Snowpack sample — Buffalo Mountain, Silverthorne, Colorado, USA (1/25/25, 10:11 AM MST)
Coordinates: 39.6222, -106.1139
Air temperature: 22 °F
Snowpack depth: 110 cm
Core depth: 40 cm
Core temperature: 46.4 °F
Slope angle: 12°, slope face: 102°
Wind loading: high
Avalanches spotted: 0
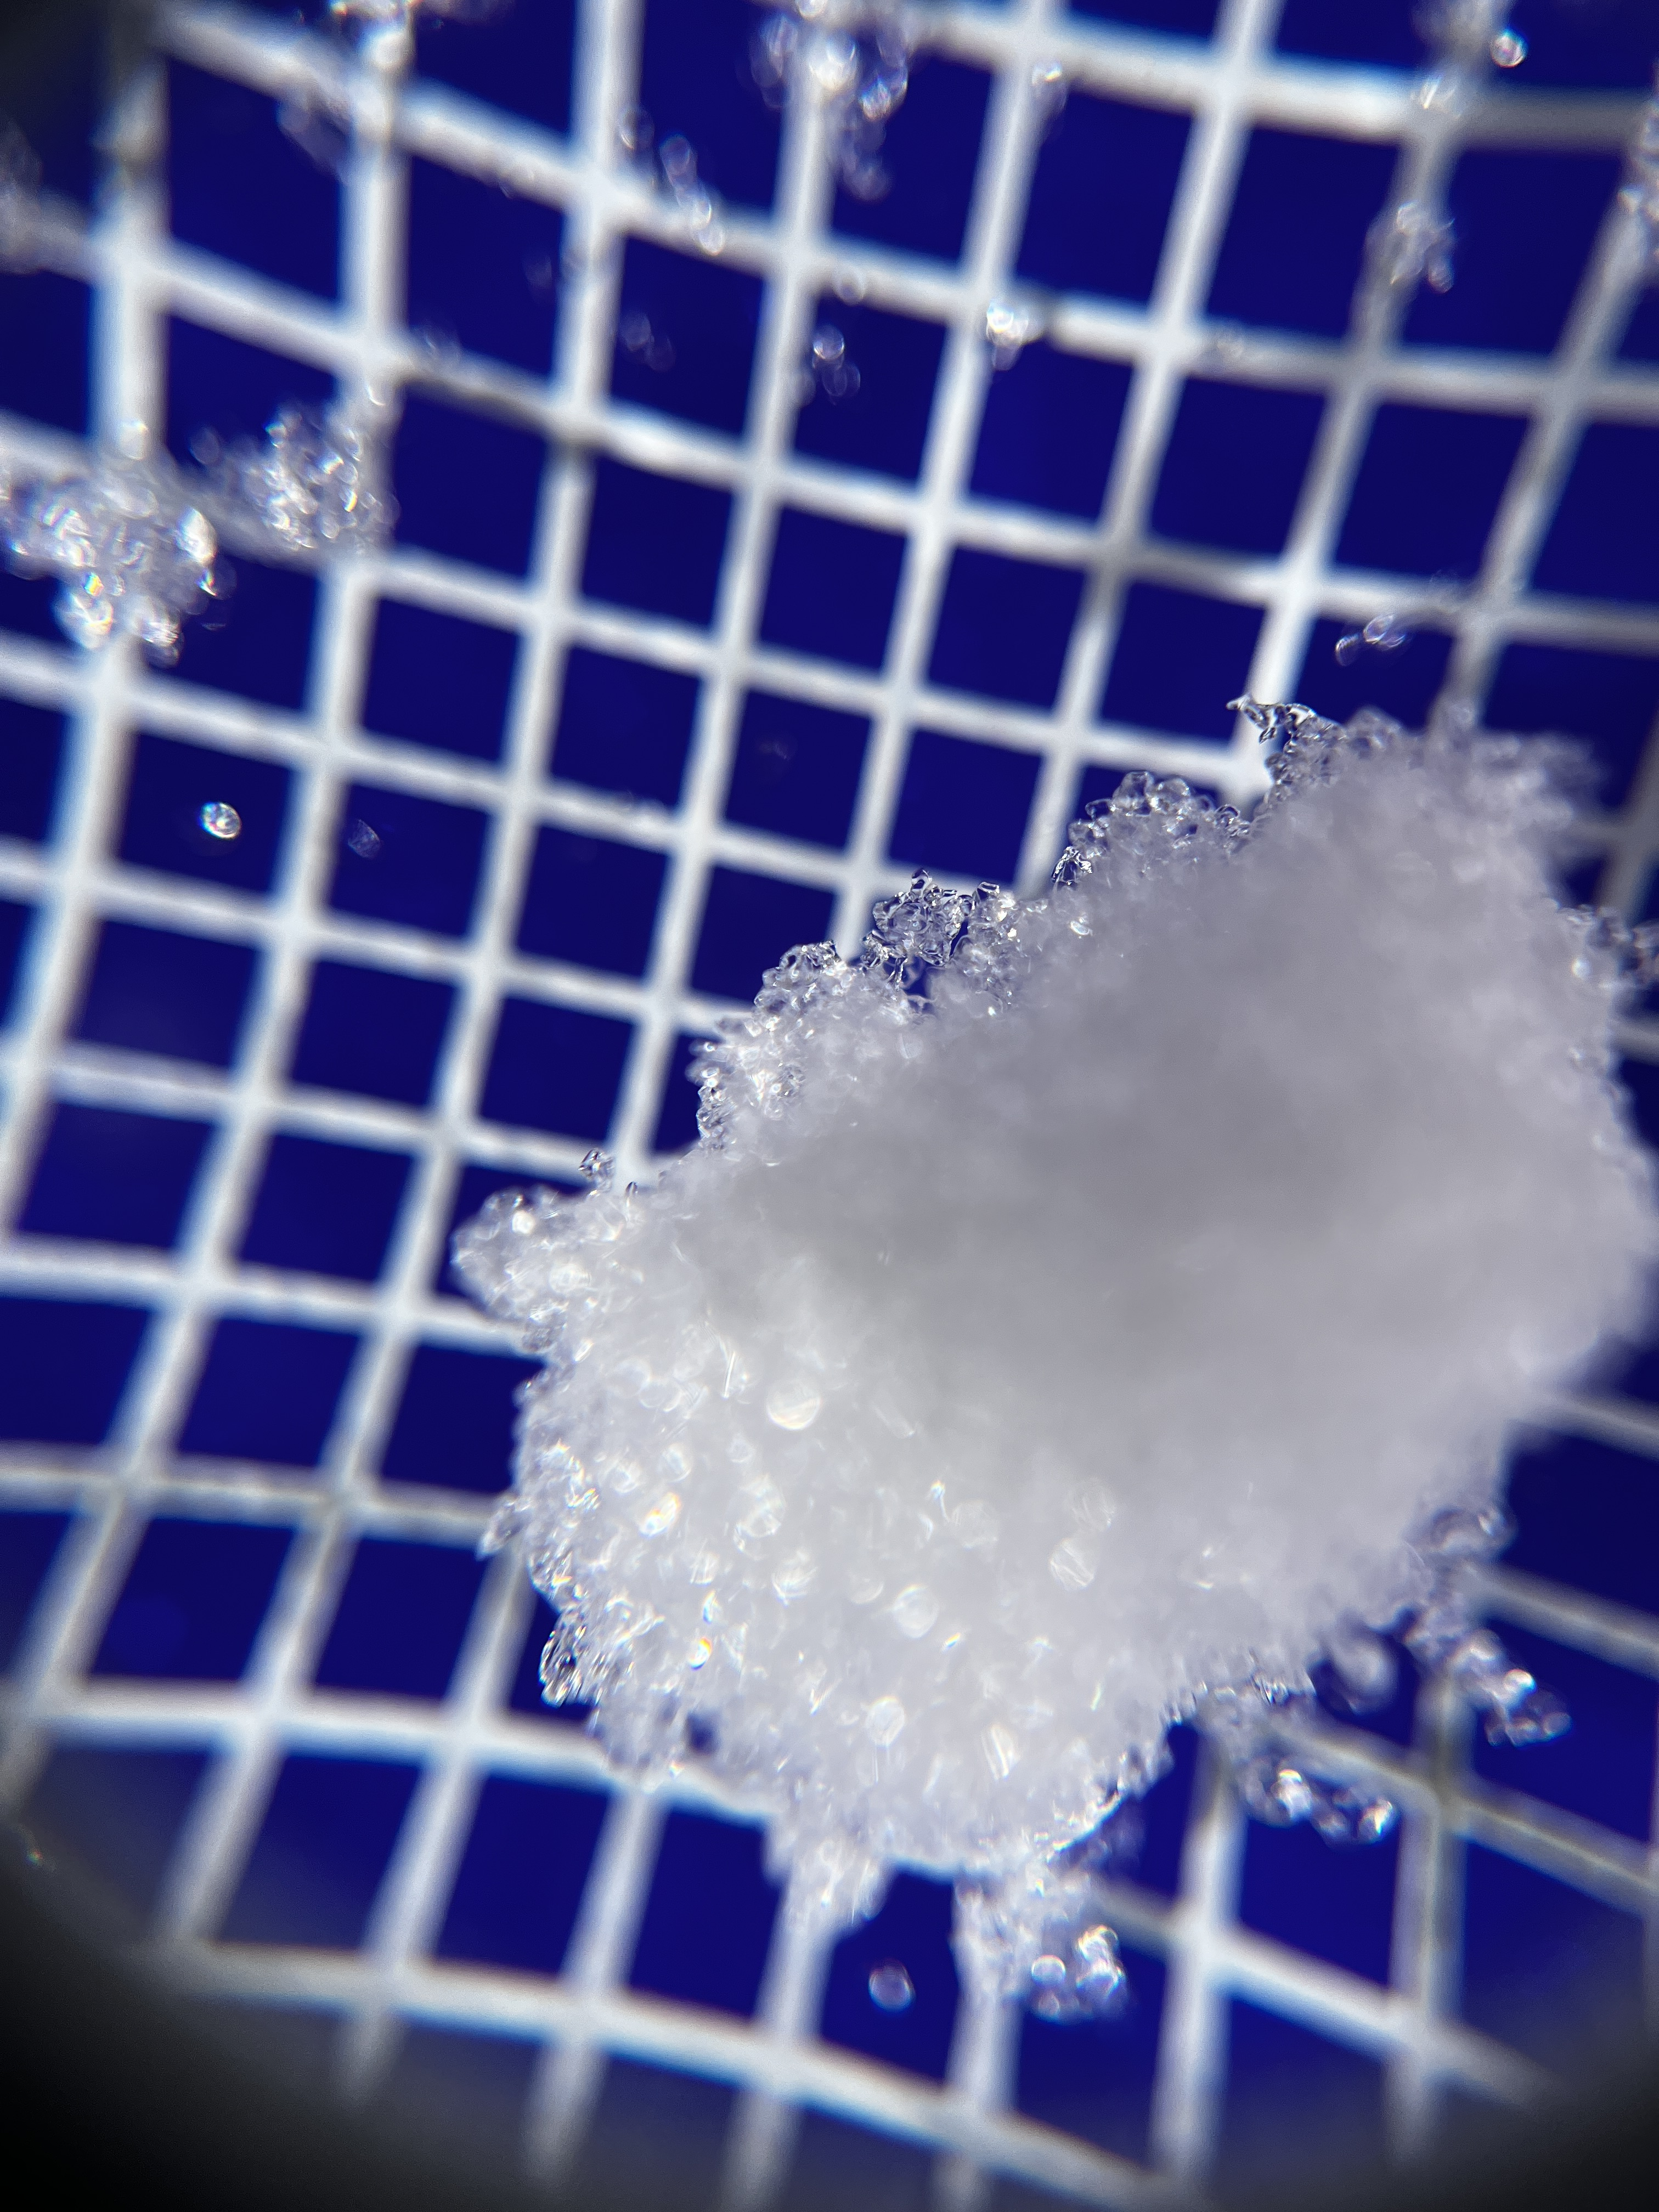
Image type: magnified_profile
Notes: No avalanches nearby, collected on the outskirts of a fire break 15 meters from the treeline, on way to Buffalo and Red Mountain